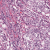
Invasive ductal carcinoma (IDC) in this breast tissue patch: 1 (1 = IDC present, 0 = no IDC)